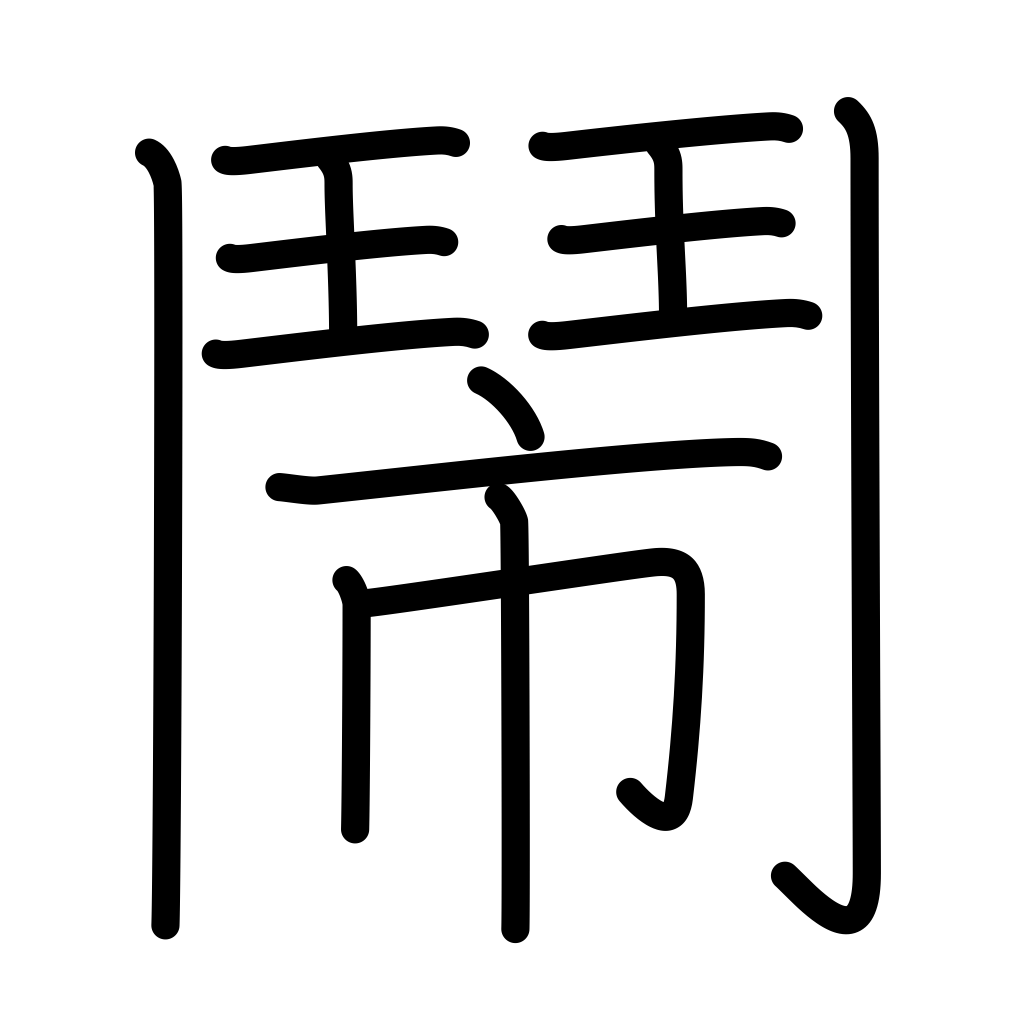
Meaning: quarrel, dispute hotly